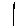
Label: line